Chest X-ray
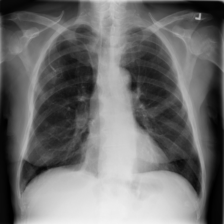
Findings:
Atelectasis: positive
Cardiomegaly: negative
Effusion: negative
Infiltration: negative
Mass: negative
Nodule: negative
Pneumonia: negative
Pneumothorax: negative
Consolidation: negative
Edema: negative
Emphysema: negative
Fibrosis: negative
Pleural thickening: negative
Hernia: negative